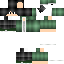
A male human skin with medium skin, wearing brown long hair dressed in a green hoodie and black pants, featuring a closed mouth.